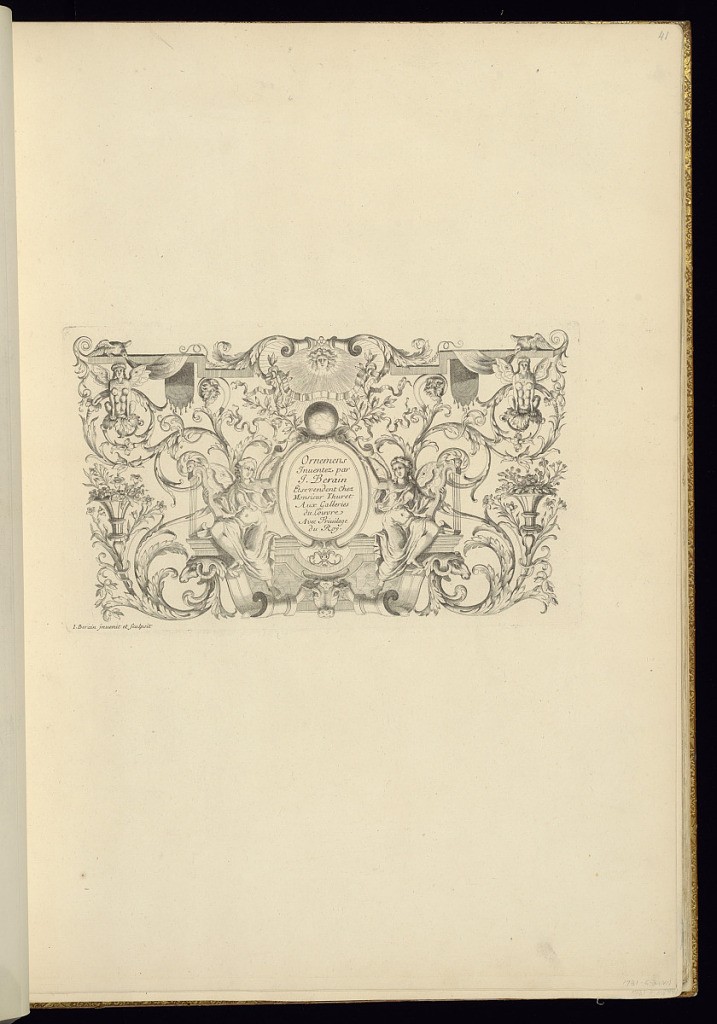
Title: Title Page
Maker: Jean Berain, the elder, French, 1640-1711
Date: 1711
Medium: Engraving on laid paper
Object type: Bound print
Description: Grotesque ornamentation surrounding a medallion with the series title printed in the center and held aloft by two winged figures. The ornamentation features scrolling acanthus leaves, cornucopia of flowers, drapery, sphinxes, and birds. The plate is signed.